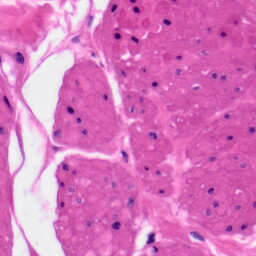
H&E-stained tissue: Skin